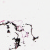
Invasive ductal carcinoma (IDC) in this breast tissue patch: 0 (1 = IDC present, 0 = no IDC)